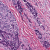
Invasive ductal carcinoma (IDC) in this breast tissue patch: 1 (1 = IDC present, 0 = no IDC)